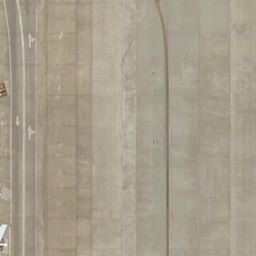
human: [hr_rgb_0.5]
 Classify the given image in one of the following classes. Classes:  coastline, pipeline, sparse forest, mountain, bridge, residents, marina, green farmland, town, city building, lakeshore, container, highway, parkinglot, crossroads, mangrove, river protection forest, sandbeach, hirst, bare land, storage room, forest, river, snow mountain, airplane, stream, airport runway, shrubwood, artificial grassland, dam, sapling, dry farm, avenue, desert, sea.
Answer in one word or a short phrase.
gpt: airport runway